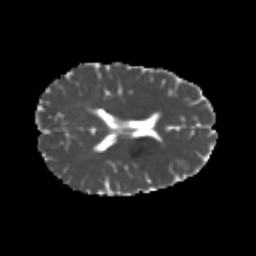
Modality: MD
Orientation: axial
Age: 22
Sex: female
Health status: healthy
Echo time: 0.074 s